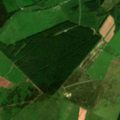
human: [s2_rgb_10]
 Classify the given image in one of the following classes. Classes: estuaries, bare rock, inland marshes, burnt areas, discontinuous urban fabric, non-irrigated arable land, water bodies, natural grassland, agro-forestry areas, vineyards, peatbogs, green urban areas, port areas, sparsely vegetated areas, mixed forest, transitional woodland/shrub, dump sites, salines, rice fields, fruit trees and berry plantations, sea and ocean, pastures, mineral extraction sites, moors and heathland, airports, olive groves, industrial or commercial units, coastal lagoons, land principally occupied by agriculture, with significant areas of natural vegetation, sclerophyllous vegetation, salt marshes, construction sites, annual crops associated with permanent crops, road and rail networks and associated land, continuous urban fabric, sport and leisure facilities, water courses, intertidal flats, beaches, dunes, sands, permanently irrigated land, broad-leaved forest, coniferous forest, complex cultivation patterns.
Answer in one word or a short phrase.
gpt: pastures, land principally occupied by agriculture, with significant areas of natural vegetation, coniferous forest, peatbogs